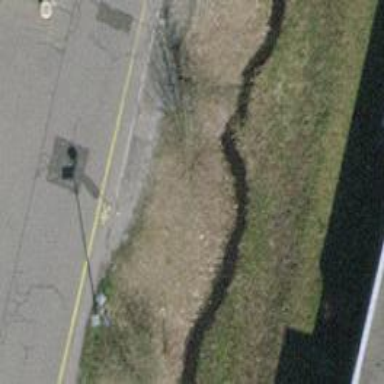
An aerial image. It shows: Drain waterway.